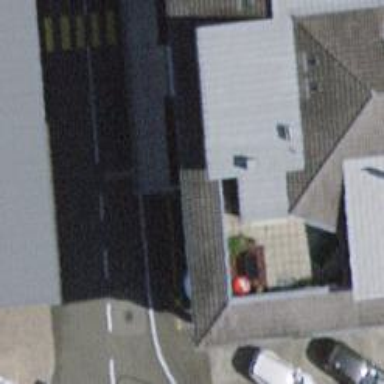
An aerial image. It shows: Car shop.